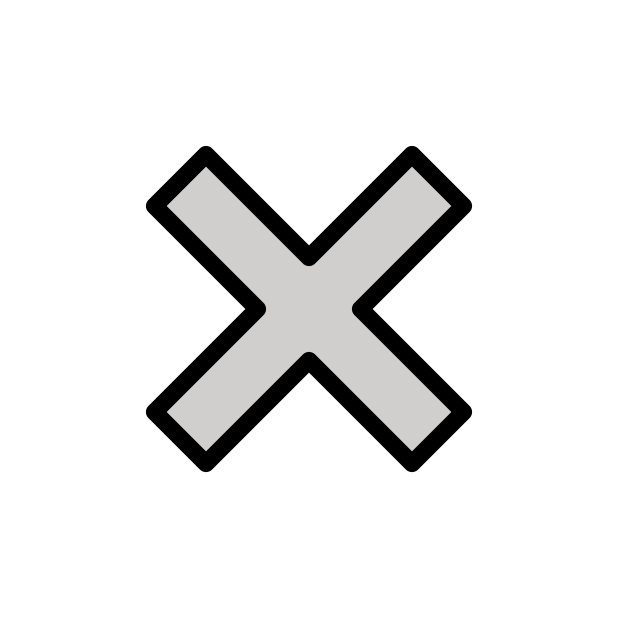
Emoji: ✖
Name: heavy multiplication x
Unicode: 0x2716